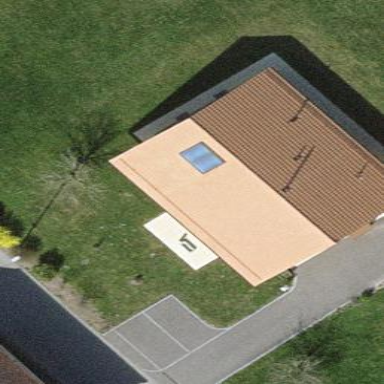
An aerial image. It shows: Residential building.